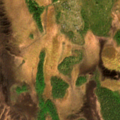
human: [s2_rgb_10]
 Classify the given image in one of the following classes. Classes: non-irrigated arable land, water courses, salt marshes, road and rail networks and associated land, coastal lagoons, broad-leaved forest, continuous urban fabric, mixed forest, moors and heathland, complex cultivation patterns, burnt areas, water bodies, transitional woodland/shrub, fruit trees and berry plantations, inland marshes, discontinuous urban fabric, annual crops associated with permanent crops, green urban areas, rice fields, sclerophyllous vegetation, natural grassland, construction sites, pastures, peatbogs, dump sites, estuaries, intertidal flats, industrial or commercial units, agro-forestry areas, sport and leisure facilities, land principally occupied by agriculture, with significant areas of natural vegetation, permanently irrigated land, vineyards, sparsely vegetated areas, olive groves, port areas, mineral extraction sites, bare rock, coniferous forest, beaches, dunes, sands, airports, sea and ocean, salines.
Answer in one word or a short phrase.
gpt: mixed forest, transitional woodland/shrub, peatbogs